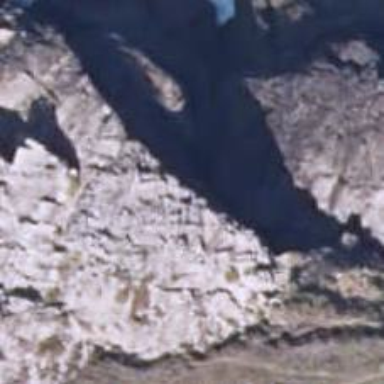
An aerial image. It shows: Cliff in nature.